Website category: auto
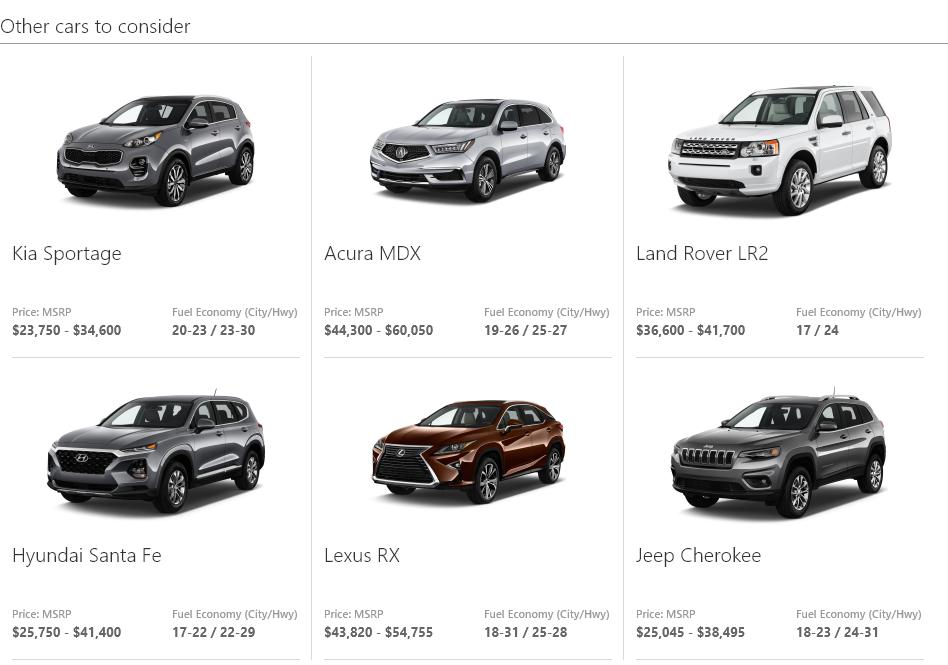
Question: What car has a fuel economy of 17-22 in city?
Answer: Hyundai Santa Fe

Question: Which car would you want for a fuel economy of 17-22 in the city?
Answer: Hyundai Santa Fe

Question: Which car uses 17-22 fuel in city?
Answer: Hyundai Santa Fe

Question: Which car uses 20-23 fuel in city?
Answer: Kia Sportage

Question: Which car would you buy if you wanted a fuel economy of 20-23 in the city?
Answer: Kia Sportage

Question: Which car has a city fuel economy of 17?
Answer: Land Rover LR2

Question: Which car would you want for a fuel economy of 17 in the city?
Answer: Land Rover LR2

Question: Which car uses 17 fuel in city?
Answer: Land Rover LR2

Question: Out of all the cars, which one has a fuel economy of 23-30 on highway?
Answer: Kia Sportage

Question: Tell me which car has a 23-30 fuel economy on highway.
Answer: Kia Sportage

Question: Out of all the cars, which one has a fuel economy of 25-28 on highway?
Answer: Lexus RX

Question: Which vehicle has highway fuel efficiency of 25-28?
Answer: Lexus RX

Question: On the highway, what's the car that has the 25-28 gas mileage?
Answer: Lexus RX

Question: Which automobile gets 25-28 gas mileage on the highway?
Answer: Lexus RX

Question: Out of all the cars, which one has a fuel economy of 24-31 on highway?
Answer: Jeep Cherokee

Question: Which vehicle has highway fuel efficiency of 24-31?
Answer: Jeep Cherokee

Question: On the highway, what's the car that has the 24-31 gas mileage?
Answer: Jeep Cherokee

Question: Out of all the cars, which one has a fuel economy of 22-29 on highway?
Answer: Hyundai Santa Fe

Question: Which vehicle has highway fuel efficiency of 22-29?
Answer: Hyundai Santa Fe

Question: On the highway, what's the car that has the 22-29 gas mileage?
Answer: Hyundai Santa Fe

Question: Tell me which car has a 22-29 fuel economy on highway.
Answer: Hyundai Santa Fe

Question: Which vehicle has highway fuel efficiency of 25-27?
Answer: Acura MDX

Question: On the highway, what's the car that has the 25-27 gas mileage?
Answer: Acura MDX

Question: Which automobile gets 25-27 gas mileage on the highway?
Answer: Acura MDX

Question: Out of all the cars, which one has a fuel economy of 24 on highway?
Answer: Land Rover LR2

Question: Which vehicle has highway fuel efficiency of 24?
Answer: Land Rover LR2

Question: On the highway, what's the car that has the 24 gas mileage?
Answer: Land Rover LR2